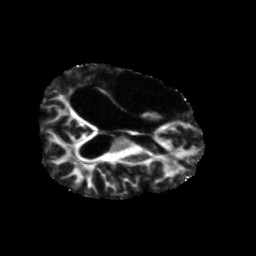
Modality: FA
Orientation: axial
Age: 43
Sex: male
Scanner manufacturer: siemens
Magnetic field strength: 3 T
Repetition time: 5.47 s
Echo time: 0.0854 s